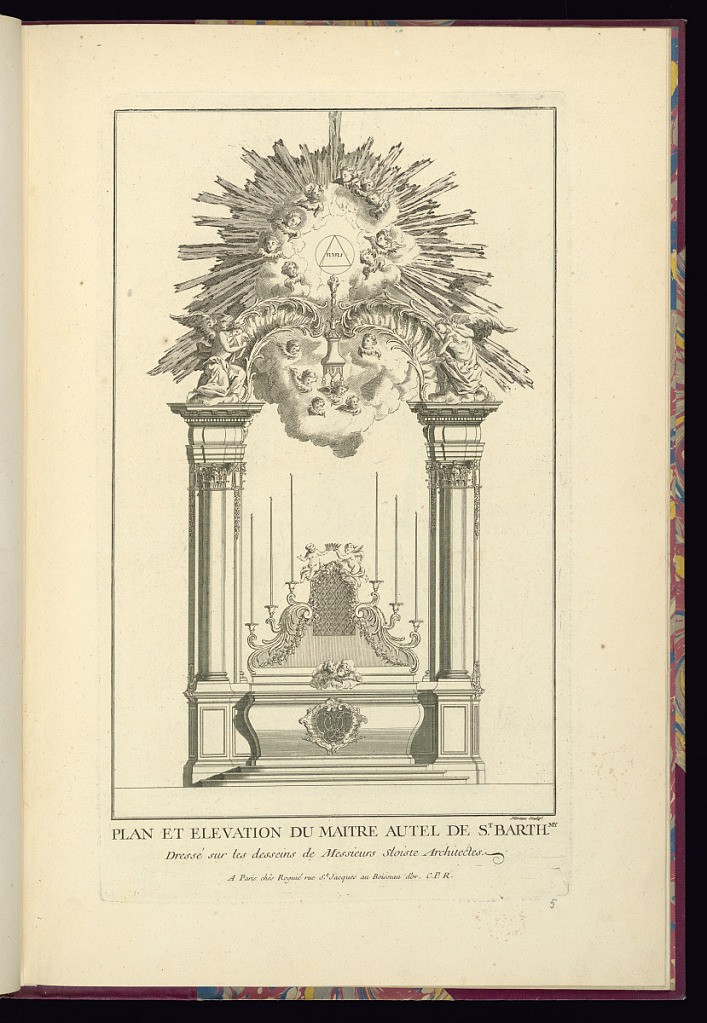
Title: PLAN ET ELEVATION DU MAITRE AUTEL DE ST.BARTH.MY
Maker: Paul-Ambroise Slodtz, French, 1702–1758
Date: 1713-1754
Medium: Engraving on laid paper
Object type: Print
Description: Elevation of an altar between pilasters with Corinthian capitals and a pediment of cloud and radiating rays. The altar is decorated with a monogram, rinceaux, garland, and candelabra. The plate is signed.